Question: Count the number of objects in the diagram.
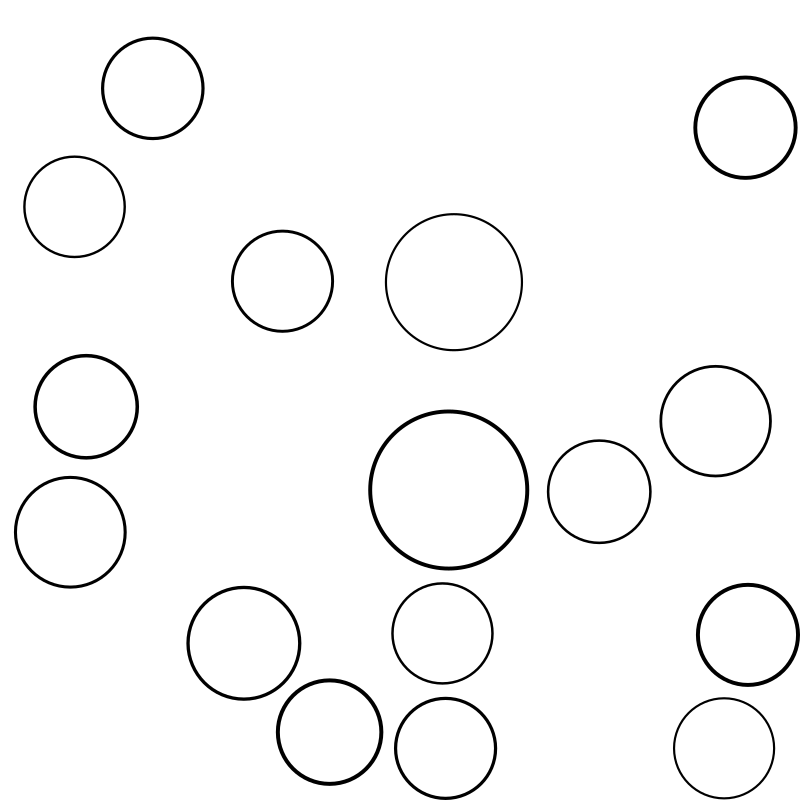
Answer: 16